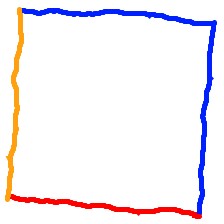
Shape: square